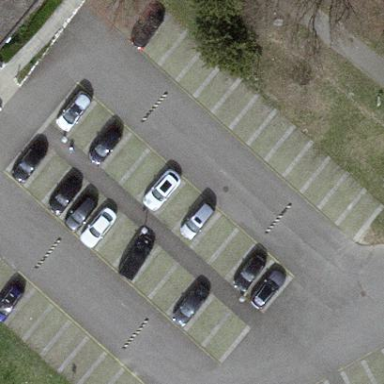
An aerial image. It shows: Parking area with surface.